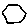
Label: hexagon